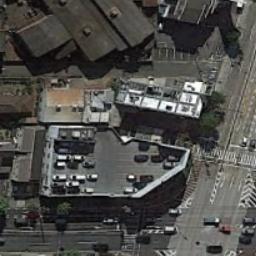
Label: commercial_area